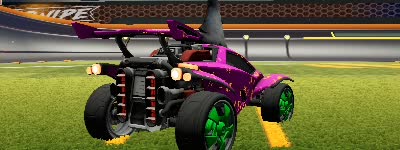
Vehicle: octane